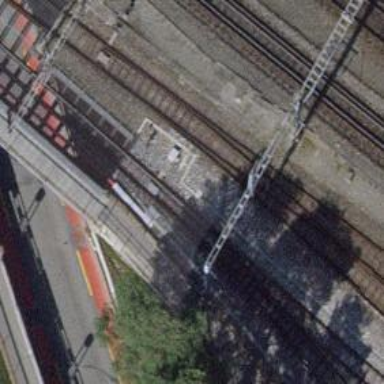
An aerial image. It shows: Narrow-gauge railway track electrified by contact line.